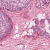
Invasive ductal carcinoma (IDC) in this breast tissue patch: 1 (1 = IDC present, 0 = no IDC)